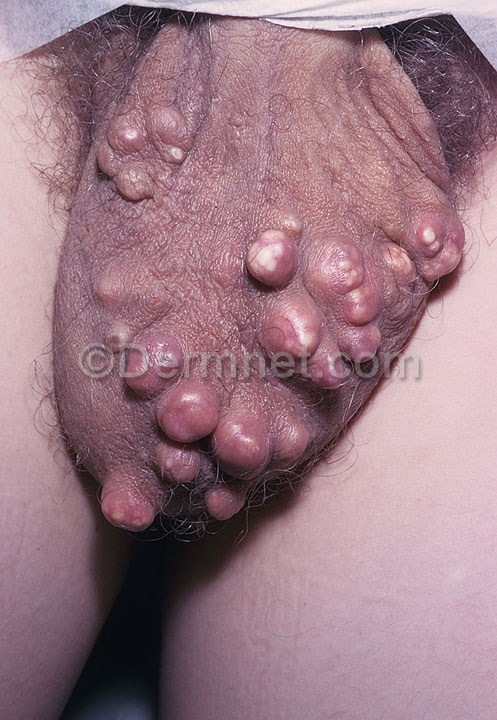
Disease: Seborrheic Keratoses and other Benign Tumors